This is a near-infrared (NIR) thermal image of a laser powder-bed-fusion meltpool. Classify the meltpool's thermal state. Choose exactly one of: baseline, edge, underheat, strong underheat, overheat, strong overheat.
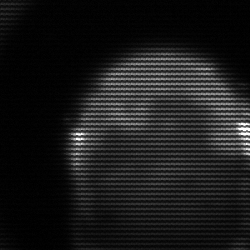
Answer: edge